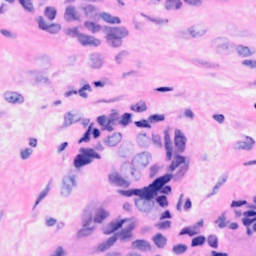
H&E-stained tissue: Breast